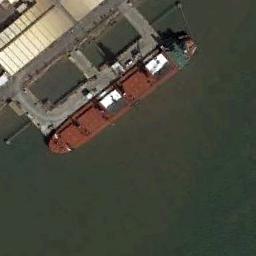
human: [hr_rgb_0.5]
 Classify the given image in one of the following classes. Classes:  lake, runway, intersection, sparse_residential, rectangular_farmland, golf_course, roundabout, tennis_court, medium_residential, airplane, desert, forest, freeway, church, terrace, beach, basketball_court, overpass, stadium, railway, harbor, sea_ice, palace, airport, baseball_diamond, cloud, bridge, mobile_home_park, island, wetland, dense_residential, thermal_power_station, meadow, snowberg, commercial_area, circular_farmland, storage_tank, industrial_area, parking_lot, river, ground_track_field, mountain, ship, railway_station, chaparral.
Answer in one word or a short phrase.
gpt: ship